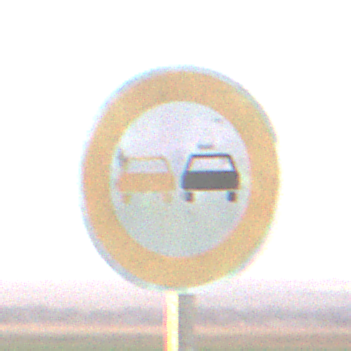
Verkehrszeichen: Ueberholverbot
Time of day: SunriseSunset
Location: Outdoor (Nature)
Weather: Clear
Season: NotSpecified
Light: Natural